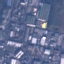
Land use / land cover: Industrial